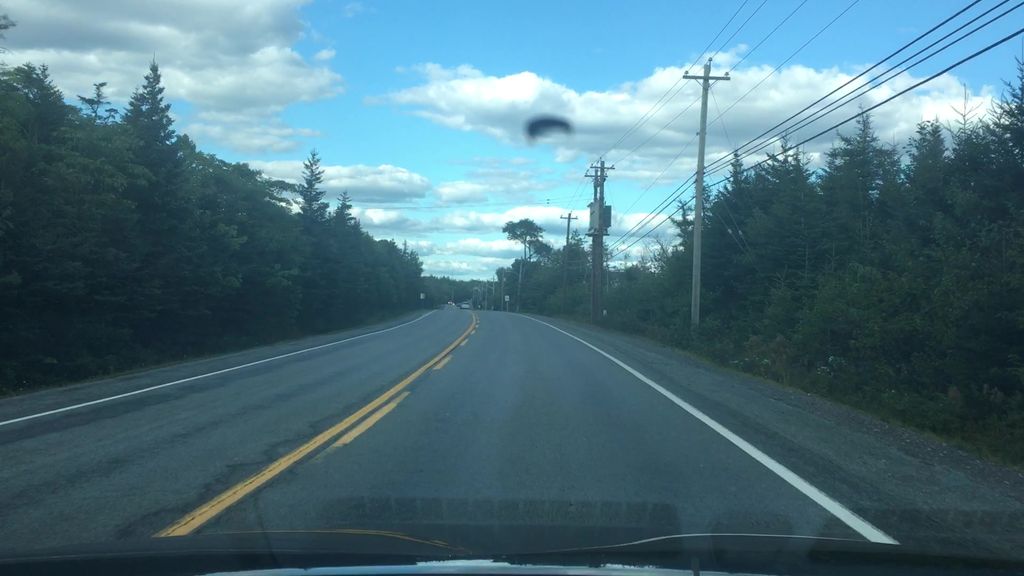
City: halifax